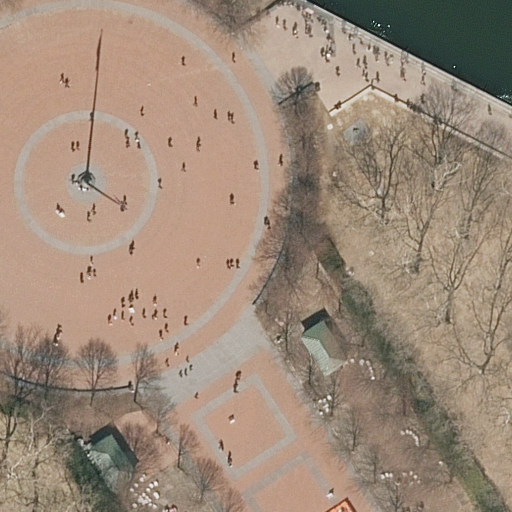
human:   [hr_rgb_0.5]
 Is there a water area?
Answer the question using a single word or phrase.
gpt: yes

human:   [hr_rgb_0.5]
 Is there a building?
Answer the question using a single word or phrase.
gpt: yes

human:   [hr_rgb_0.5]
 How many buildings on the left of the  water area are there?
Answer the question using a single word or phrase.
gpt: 1

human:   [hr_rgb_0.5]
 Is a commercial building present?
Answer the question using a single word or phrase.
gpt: no

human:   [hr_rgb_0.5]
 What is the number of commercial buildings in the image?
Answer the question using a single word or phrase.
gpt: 0

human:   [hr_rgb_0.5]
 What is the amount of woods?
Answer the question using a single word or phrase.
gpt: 2

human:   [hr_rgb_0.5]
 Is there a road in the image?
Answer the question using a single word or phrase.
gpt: yes

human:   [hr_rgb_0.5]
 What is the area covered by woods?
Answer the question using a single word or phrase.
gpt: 637m2

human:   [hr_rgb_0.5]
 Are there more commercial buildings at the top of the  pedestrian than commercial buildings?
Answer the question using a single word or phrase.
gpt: no

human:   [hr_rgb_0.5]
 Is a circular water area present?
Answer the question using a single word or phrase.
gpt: no

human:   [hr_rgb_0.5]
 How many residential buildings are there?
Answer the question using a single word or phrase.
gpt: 1

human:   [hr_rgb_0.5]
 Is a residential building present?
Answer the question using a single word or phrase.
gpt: yes

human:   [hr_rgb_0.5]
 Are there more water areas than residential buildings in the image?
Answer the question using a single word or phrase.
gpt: no

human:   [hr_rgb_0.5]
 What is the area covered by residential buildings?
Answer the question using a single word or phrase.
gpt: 44m2

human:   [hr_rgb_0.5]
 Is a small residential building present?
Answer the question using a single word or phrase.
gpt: yes

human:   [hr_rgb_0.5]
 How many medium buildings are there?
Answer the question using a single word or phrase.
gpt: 0

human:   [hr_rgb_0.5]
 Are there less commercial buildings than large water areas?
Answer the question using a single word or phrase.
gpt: no

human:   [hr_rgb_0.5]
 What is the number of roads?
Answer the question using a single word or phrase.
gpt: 1

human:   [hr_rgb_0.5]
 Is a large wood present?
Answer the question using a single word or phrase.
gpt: yes

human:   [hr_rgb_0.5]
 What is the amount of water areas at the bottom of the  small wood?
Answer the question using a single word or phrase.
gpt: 0

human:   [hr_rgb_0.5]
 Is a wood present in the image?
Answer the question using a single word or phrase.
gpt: yes

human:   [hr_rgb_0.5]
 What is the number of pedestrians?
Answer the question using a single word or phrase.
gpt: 1

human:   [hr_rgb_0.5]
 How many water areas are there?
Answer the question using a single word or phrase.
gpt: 1

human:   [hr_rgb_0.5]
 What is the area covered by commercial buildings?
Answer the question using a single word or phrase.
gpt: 0m2

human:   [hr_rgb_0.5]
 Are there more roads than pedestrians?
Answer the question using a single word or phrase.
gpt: no

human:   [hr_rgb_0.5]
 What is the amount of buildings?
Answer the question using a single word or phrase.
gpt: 1

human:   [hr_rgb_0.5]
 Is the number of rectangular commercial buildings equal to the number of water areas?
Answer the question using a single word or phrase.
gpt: no

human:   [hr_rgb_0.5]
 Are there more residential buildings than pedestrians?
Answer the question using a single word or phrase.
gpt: no

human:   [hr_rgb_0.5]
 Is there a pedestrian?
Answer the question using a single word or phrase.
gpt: yes

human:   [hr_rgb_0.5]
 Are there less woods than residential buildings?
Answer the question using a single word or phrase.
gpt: no

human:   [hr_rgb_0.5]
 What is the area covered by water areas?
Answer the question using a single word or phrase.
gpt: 408m2

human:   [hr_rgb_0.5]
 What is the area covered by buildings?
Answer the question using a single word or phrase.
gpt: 44m2

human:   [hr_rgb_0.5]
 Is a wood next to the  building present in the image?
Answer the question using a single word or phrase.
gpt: yes

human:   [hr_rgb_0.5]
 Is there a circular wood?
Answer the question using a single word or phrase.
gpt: no

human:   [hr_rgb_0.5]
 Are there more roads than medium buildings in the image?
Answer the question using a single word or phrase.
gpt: yes

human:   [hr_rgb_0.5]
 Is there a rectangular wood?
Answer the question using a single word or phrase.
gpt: yes

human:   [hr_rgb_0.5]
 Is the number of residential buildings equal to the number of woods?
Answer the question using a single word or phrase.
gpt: no

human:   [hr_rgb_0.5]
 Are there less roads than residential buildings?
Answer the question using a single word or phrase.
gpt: no

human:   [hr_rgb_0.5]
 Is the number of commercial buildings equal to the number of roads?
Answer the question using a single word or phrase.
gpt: no

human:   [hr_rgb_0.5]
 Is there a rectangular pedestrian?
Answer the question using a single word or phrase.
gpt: no

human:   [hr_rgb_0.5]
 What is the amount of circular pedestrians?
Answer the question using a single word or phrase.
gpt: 0

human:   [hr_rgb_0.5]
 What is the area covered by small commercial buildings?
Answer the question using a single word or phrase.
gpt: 0m2

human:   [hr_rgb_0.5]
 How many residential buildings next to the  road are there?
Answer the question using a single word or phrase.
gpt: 1

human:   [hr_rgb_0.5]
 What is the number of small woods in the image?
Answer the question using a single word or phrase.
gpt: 1

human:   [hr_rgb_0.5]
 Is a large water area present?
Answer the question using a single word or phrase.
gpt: no

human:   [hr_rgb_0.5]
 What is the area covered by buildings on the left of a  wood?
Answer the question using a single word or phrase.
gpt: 44m2

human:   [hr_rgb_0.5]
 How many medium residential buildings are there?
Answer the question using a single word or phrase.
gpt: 0

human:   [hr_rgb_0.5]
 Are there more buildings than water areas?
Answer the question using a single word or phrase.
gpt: no

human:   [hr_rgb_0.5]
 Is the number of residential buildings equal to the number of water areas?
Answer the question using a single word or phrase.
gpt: yes

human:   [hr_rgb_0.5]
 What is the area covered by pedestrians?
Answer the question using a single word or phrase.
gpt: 1246m2

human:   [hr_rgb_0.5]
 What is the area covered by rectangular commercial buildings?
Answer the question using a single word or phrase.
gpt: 0m2

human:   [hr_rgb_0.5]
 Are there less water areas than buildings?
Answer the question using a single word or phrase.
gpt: no

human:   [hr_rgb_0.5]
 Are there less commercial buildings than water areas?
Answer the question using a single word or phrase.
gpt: yes

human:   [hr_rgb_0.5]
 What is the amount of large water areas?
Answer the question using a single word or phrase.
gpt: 0

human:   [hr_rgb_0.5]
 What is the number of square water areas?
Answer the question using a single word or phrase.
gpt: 0

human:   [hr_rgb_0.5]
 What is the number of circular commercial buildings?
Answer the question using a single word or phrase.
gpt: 0

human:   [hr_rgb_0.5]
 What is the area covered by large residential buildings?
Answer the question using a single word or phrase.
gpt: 0m2

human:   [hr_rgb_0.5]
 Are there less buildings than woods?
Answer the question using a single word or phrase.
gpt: yes

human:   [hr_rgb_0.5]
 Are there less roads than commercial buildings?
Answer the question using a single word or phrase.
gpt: no

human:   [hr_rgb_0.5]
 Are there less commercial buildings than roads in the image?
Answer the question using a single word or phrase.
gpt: yes

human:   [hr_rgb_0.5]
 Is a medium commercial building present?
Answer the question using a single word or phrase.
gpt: no

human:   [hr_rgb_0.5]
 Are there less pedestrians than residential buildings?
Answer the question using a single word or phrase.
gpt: no

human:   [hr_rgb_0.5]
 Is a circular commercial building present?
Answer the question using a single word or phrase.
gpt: no

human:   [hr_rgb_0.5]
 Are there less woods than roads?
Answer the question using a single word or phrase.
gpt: no